Question: Count the number of objects in the diagram.
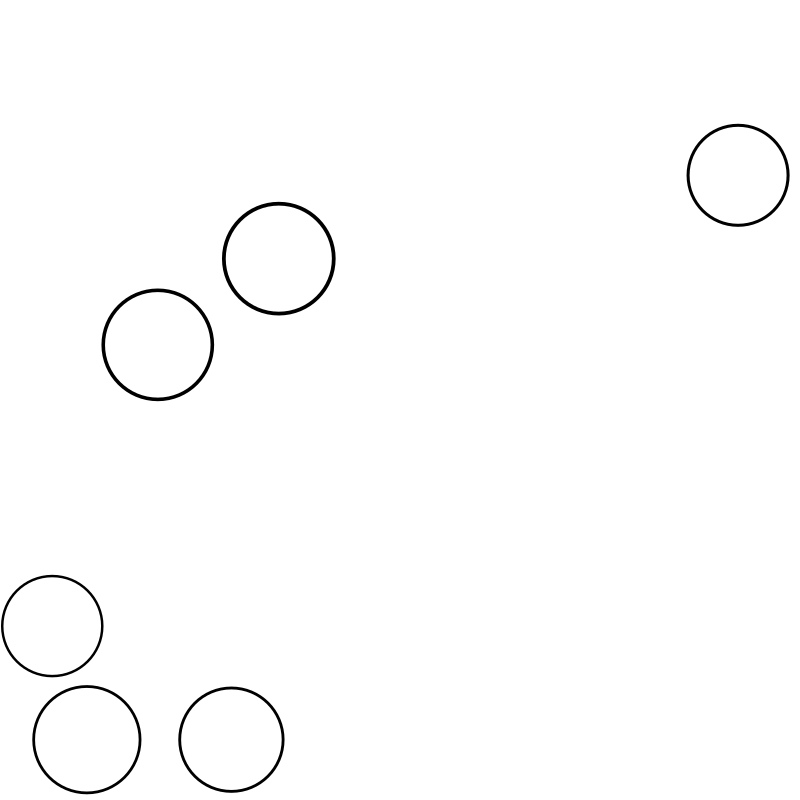
Answer: 6